Field crop: maize
Growth stage: 2
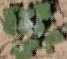
Species: chenopodium